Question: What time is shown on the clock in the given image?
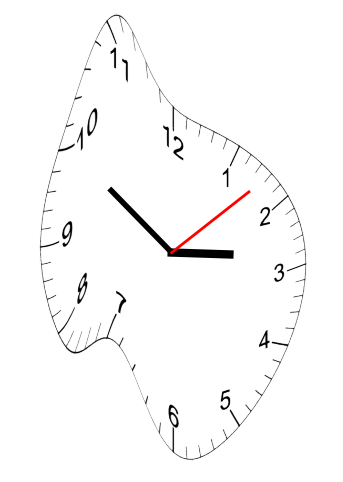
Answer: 02:50:08